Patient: sex M, age 77
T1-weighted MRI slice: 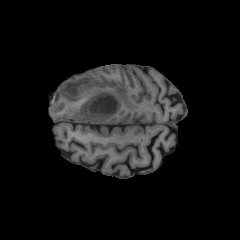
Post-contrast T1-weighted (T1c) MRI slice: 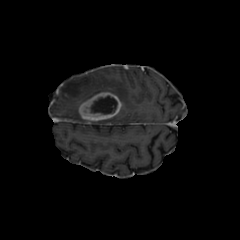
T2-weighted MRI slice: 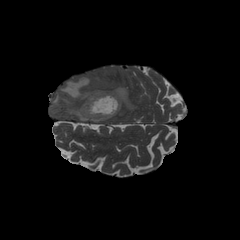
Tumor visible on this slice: yes
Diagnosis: Glioblastoma, IDH-wildtype
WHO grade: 4